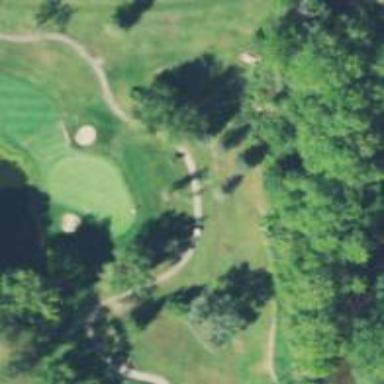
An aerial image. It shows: Golf cartpath that is also road path.